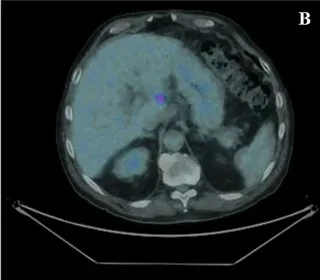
(B) Axial PET/CT fused images scan, after 3 months of imatinib treatment, showing a marked decline in both lesion size and 18F-FDG uptake (SUVmax 7.9).
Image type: radiology (pet)